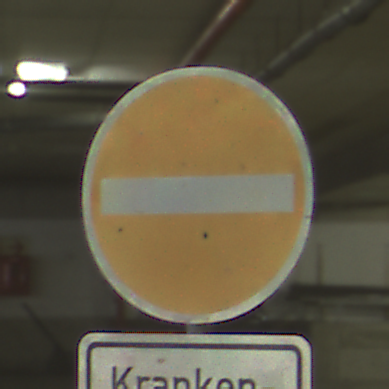
Verkehrszeichen: VerbotDerEinfahrt
Zusatzzeichen unten: BesondereFahrzeugeUndTransportgueter4
Umgebung: Indoor, Special
Tageszeit: NotSpecified
Wetter: NotSpecified
Licht: Artificial
Jahreszeit: NotSpecified
Kontrast: HighContrast